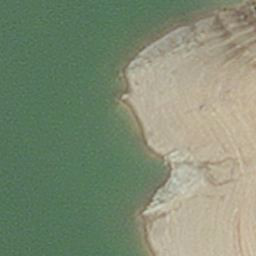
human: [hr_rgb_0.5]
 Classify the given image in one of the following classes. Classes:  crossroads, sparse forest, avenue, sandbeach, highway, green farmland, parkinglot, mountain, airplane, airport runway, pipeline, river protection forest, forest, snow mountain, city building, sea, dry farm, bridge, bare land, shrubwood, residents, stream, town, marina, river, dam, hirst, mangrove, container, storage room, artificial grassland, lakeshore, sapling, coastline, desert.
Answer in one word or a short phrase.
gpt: hirst